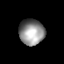
Tissue: skin
Cell type: Epithelial cells
Senescence score: 0.2875
Nuclear area (px): 635
Mean DAPI intensity: 142.189